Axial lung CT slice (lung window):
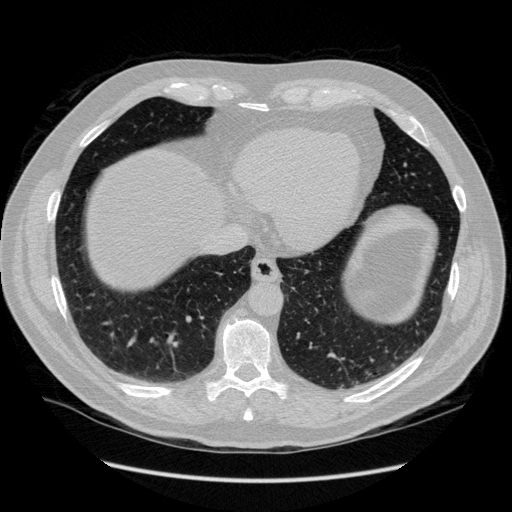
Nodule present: no